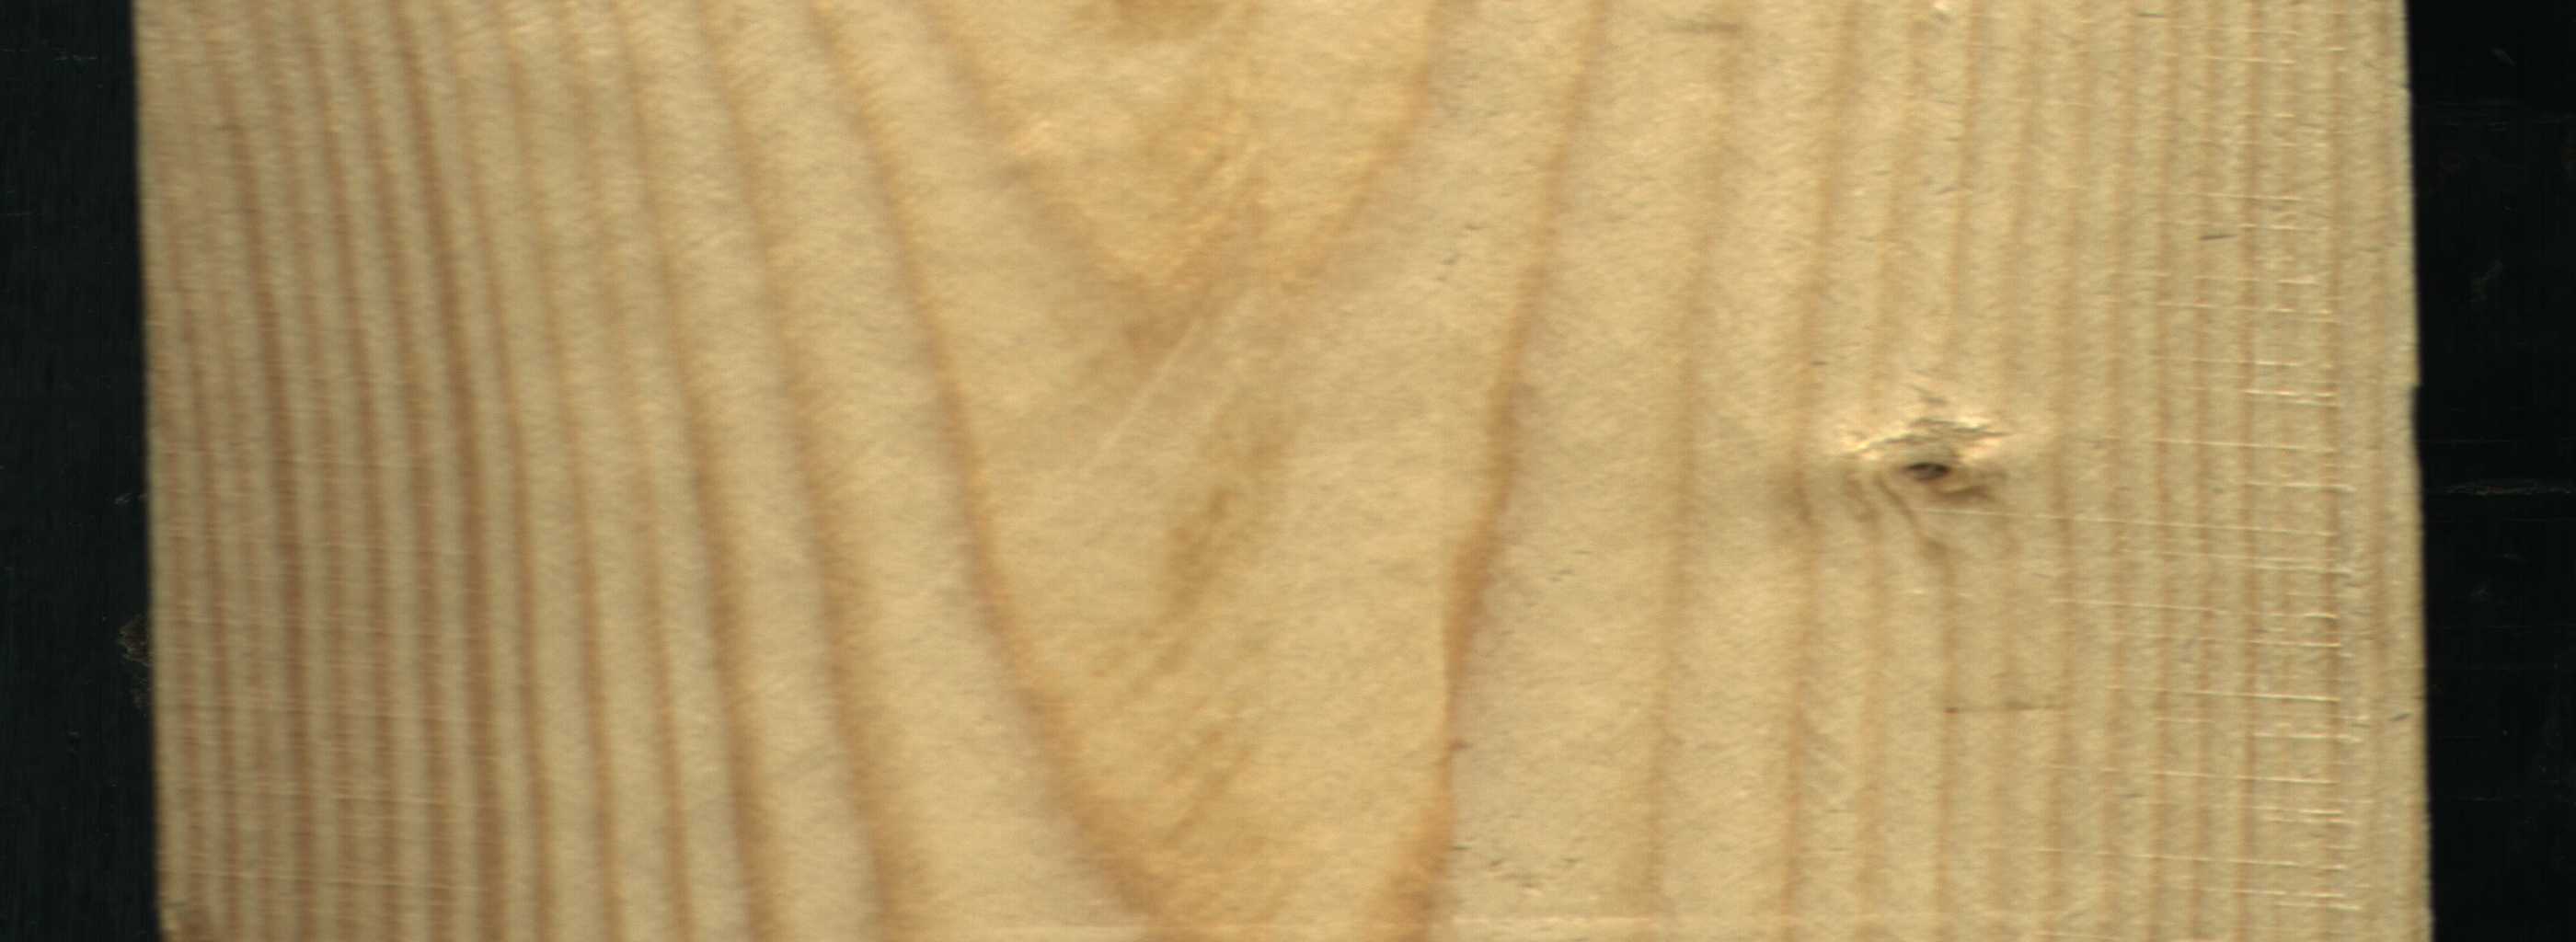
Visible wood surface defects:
Live_Knot